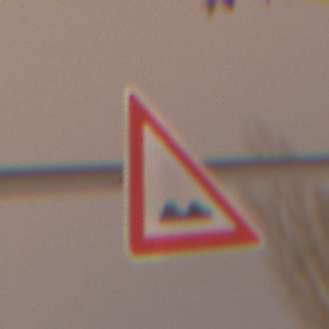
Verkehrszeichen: UnebeneFahrbahn
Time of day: Night
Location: Outdoor (Urban)
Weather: Overcast
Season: Winter
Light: Artificial